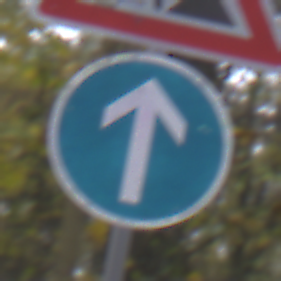
Verkehrszeichen: VorgeschriebeneFahrtrichtungGeradeaus
Zusatzzeichen oben: Arbeitsstelle
Umgebung: Outdoor, Nature
Tageszeit: MorningAfternoon
Wetter: Overcast
Licht: Natural
Jahreszeit: Autumn
Kontrast: LowContrast